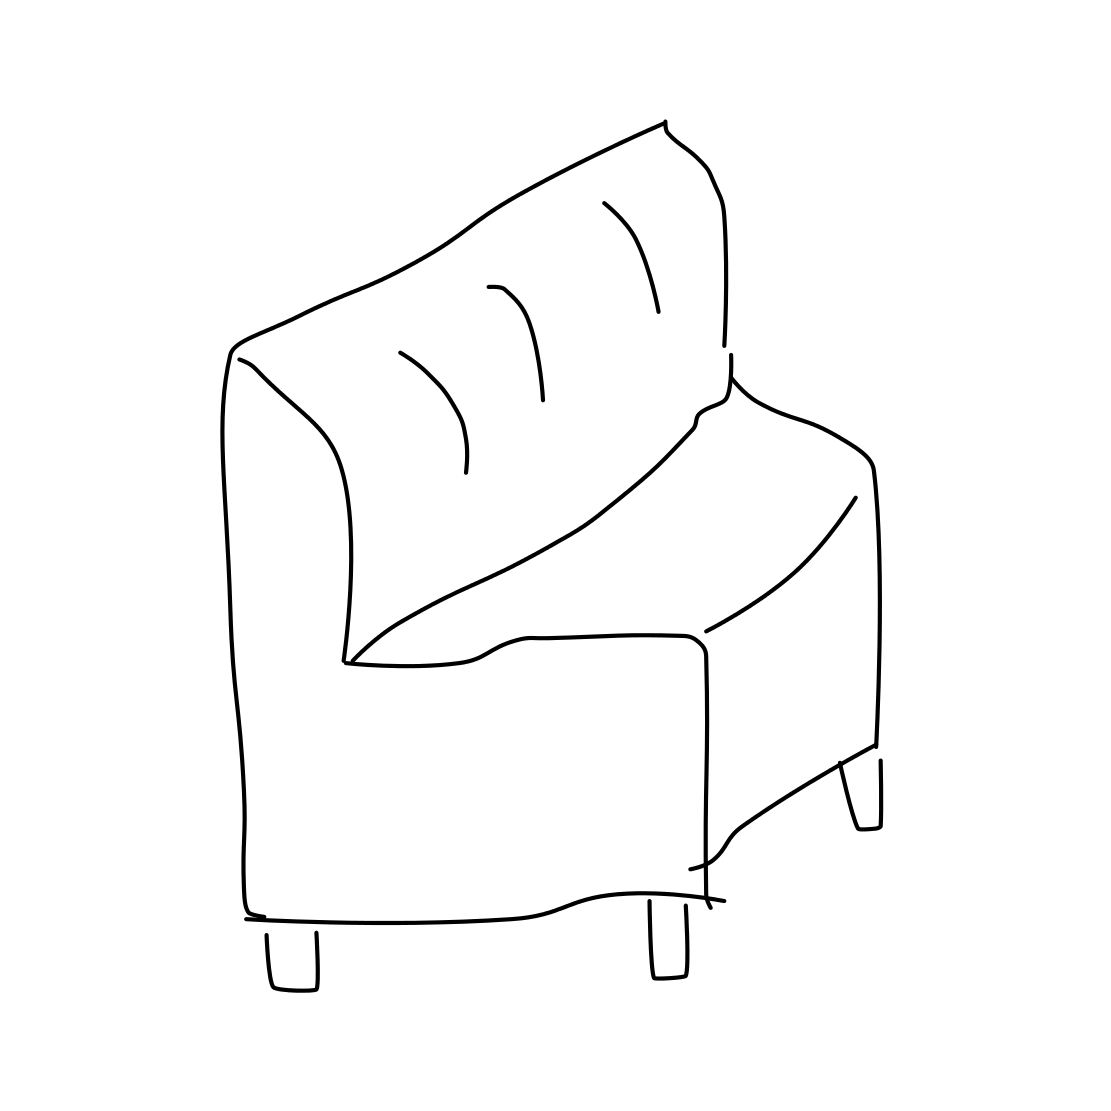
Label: couch